Question: Here is the db schema
Tables-

I want to write a query to search all files which have a metadata value like('abc')
and get a specific corresponding metadata value for that file.
So for above search for all files which have abc1 as one of the values and give me its corresponding 'geo' key's value.
I know it can be done by a subquery. But want to find the most efficient way.
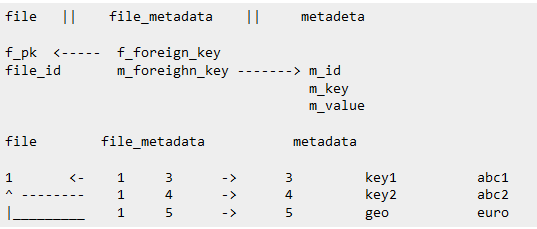
Answer: Could look like this. Should be the most efficient way, too.
'''
SELECT m0.m_value
FROM metadata m
JOIN file_metadata fm ON fm.m_foreign_key = m.m_id
JOIN file_metadata fm0 ON fm0.f_foreign_key = fm.f_foreign_key
-- AND fm0.m_foreign_key <> fm.m_foreign_key
-- may or may not be necessary, depending on the selectivity of 'geo'
JOIN metadata m0 ON m0.m_id = fm0.m_foreign_key
WHERE m.m_value = 'abc1'
AND m0.key = 'geo'
'''
Be sure to assign aliases to multiple instances of the same table in one query.
For an overview of related query techniques see this lineup: <URL>.